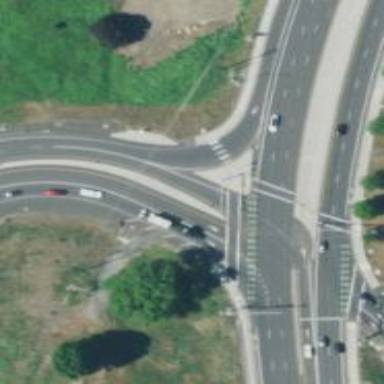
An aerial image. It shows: Traffic island located on footway.